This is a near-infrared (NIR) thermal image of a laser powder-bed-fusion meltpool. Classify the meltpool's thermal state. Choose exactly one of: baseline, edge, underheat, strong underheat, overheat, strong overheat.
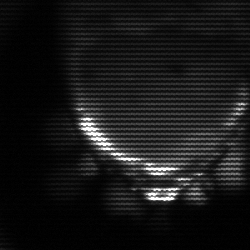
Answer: edge